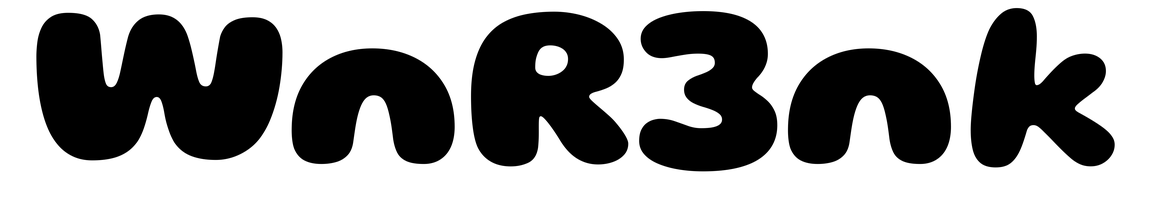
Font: Gluten_ExtraBold